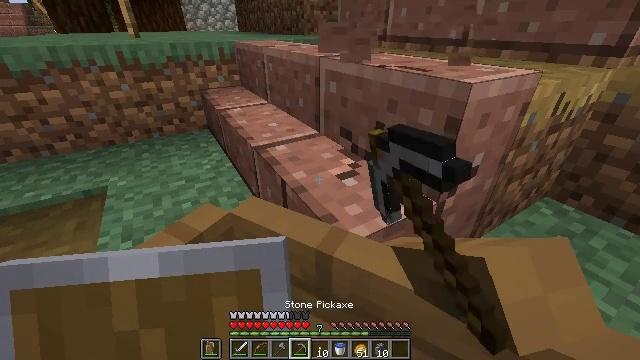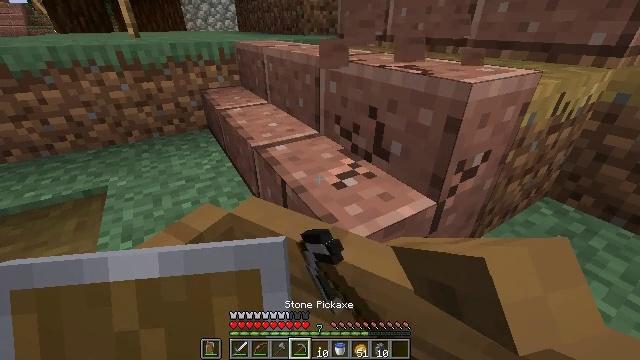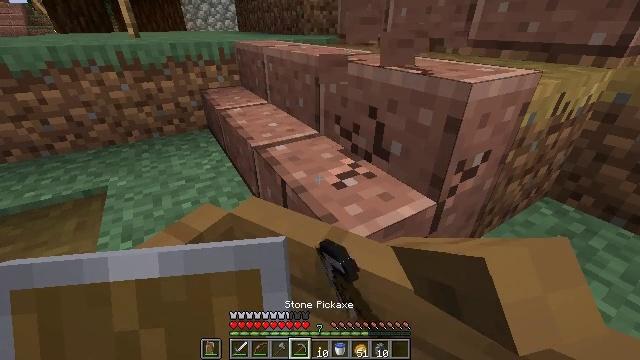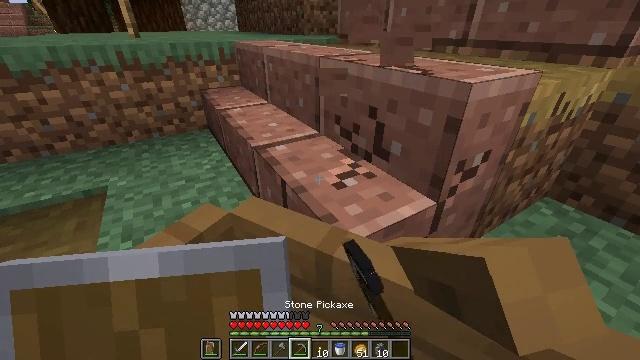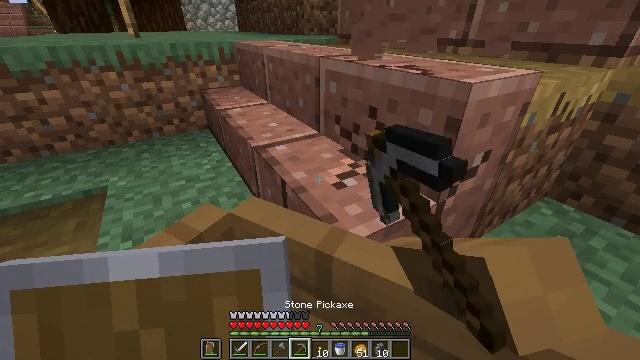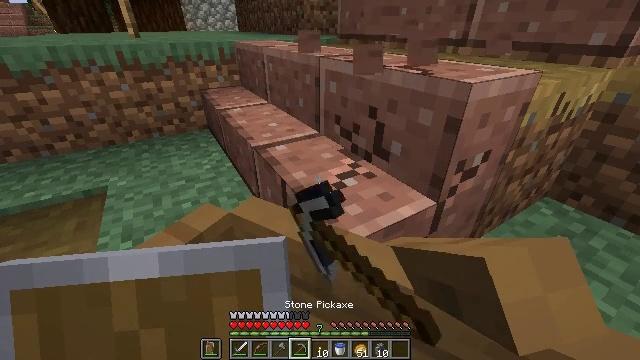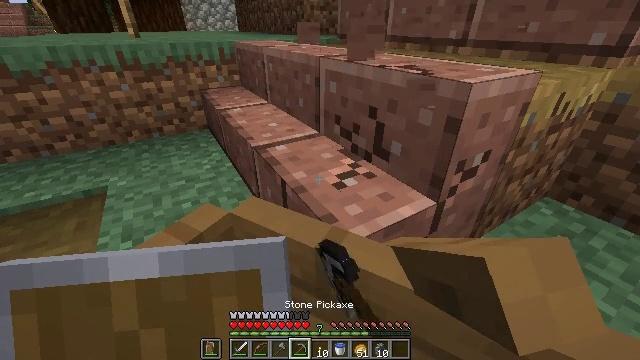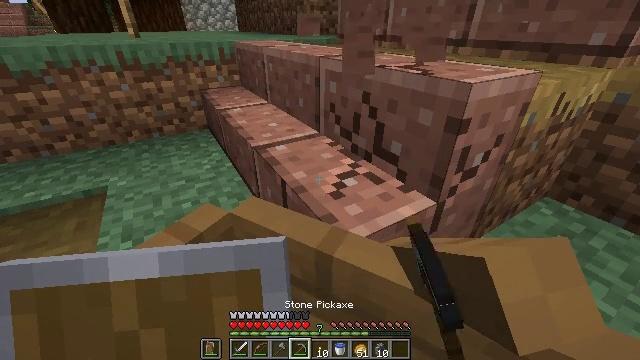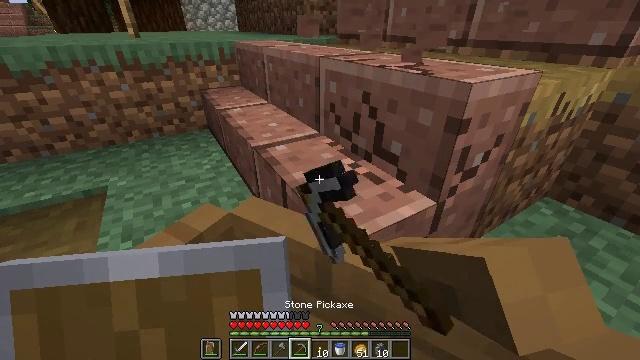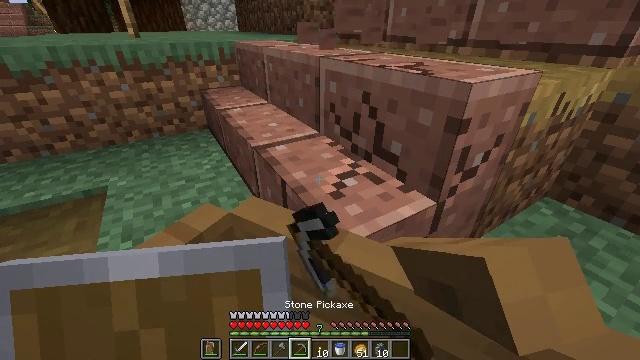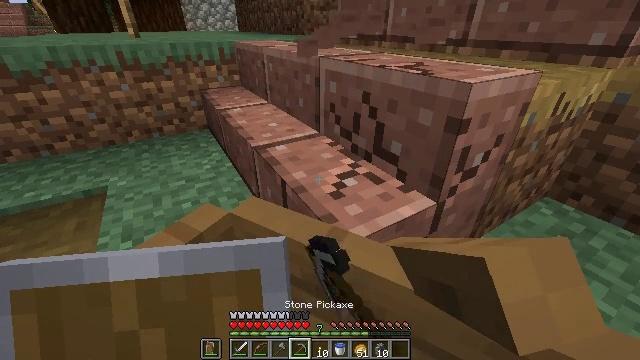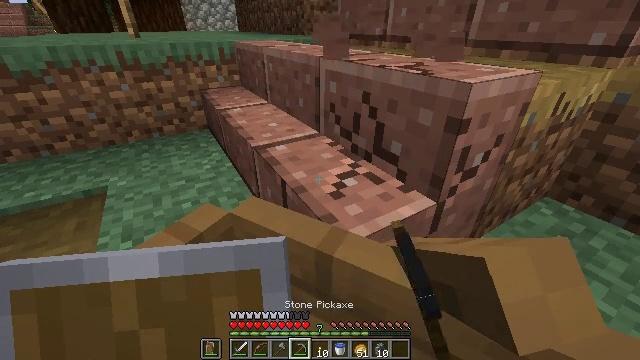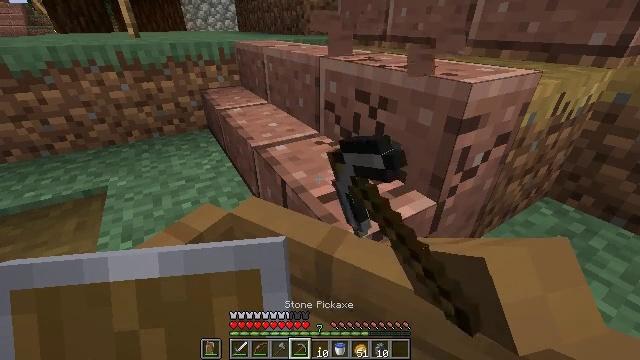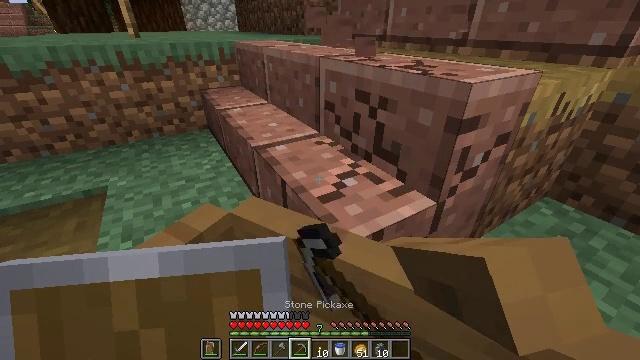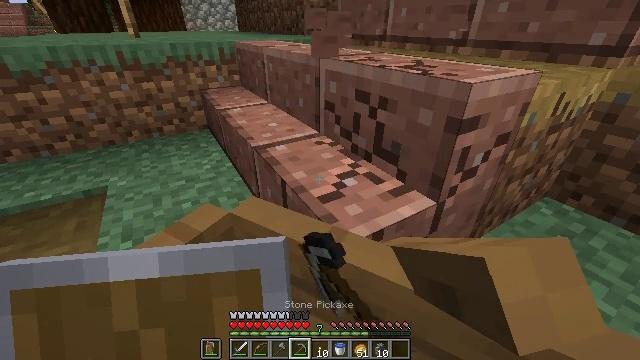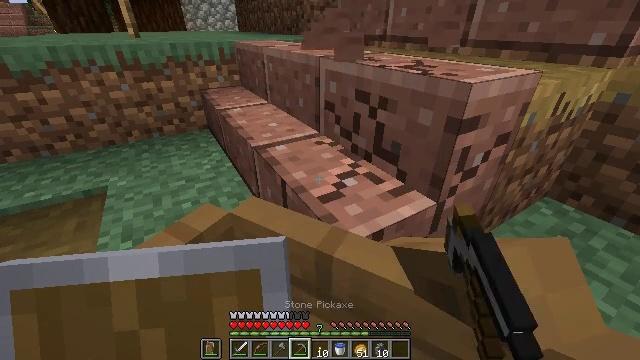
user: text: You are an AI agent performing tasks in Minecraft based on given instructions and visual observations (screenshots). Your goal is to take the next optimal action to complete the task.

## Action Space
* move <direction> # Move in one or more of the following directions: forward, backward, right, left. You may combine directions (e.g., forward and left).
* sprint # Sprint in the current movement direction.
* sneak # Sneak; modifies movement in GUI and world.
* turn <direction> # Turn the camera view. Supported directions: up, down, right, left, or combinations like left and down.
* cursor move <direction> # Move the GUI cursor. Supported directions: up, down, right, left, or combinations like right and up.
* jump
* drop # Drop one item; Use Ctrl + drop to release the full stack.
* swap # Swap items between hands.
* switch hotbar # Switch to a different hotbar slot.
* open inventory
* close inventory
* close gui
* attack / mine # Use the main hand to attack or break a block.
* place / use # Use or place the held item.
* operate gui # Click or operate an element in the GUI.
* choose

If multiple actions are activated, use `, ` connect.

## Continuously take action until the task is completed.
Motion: motion action
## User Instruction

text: Break the polished granite stairs.
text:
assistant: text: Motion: attack / mine
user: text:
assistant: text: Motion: attack / mine
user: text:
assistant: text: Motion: attack / mine
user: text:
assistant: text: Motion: attack / mine
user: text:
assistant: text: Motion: attack / mine
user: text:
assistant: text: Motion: attack / mine
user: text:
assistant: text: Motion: attack / mine
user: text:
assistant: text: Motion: attack / mine
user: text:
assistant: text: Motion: attack / mine
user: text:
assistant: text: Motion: attack / mine
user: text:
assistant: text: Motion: attack / mine
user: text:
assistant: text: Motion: attack / mine
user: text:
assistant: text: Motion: attack / mine
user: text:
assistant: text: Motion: attack / mine
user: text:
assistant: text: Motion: attack / mine
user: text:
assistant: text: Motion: attack / mine
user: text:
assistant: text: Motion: attack / mine
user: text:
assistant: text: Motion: attack / mine
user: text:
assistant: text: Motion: attack / mine
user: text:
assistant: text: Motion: attack / mine
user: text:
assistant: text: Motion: attack / mine
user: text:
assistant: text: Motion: attack / mine
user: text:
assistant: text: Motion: attack / mine
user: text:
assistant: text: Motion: attack / mine
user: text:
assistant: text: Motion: attack / mine
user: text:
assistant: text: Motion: attack / mine
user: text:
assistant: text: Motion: attack / mine
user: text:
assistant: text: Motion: attack / mine
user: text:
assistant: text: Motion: attack / mine
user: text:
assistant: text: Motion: attack / mine